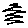
Label: zigzag